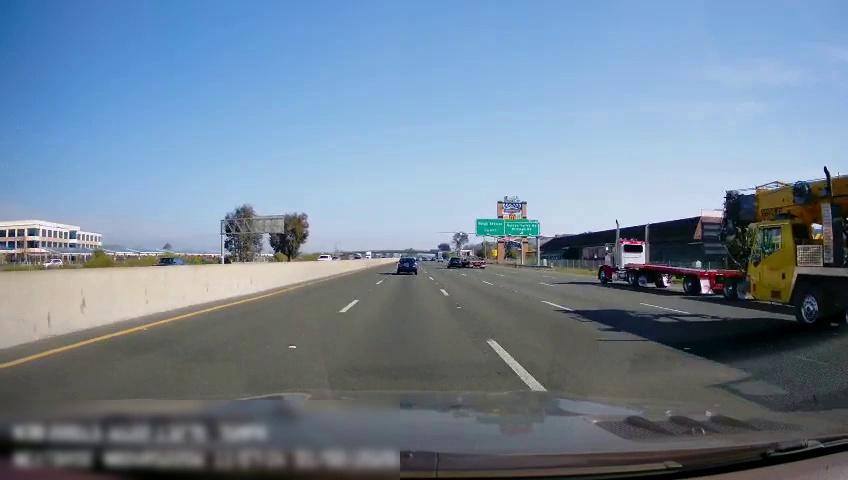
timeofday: Day
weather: Sunny
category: Drivable Space
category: Vehicles | Car
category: Vehicles | Other LV
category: Vehicles | Other LV
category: Vehicles | SUV
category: Vehicles | Other LV
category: Vehicles | Truck
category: Vehicles | SUV
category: Lanes | Current Lane
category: Lanes | Alternate Lane
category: Lanes | Current Lane
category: Lanes | Alternate Lane
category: Lanes | Alternate Lane
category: Lanes | Alternate Lane
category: Traffic | Signs
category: Traffic | Signs